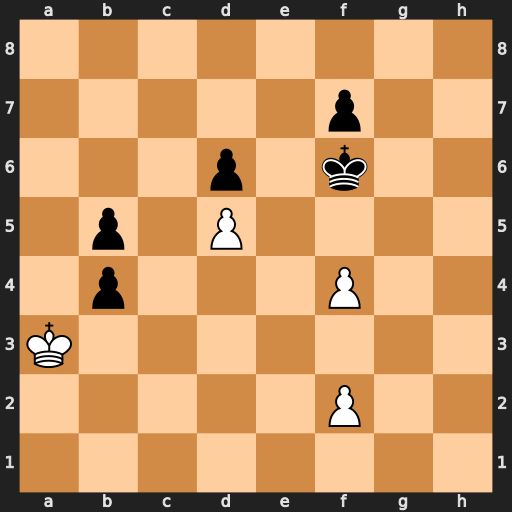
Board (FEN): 8/5p2/3p1k2/1p1P4/1p3P2/K7/5P2/8
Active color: w
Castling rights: -
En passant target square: -
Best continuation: Kxb4 Kf5 Kxb5 Kxf4 Kc6 Ke5 f4+